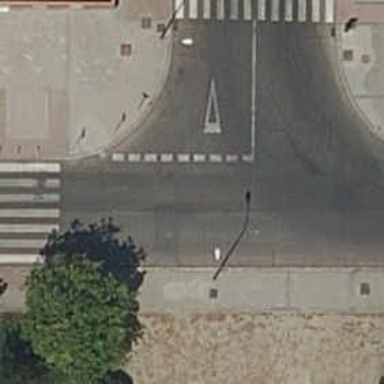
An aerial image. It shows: Road with "give way" sign.